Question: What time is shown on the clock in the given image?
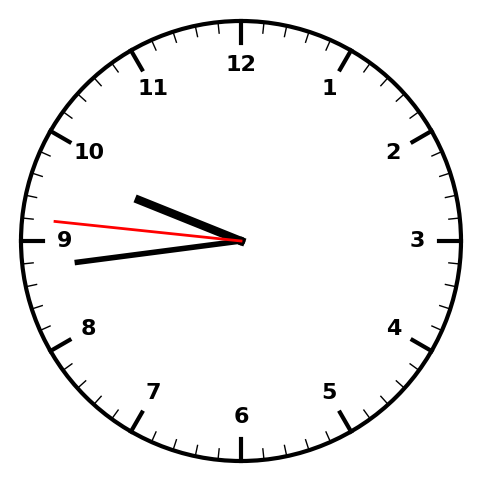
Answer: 09:43:46